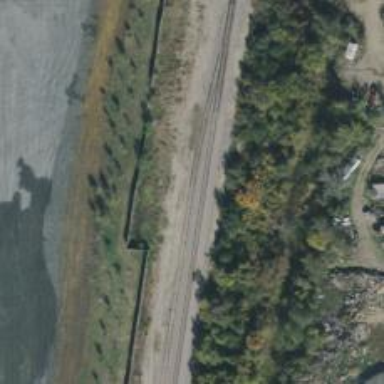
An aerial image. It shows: Railway siding for service.